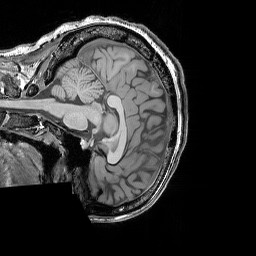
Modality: T1w
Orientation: sagittal
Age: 27
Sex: female
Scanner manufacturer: siemens
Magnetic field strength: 3 T
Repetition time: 1.9 s
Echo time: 0.00444 s